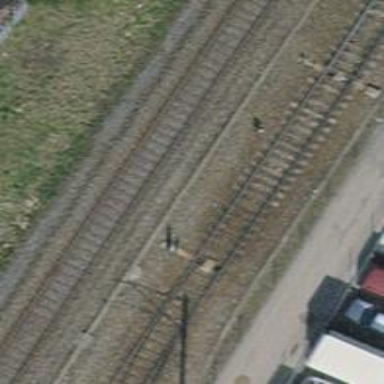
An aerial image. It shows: Single-track spur railway line.